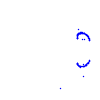
Particle: kaon